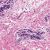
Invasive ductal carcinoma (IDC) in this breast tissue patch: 0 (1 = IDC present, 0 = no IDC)